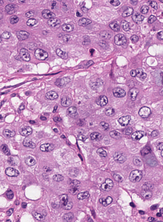
Tumor epithelial tissue: yes
Tumor-associated stroma tissue: yes
Normal tissue: no